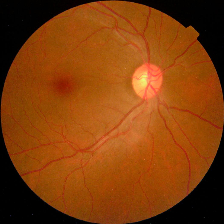
Diabetic retinopathy grade: No DR